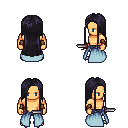
a pixel art fantasy rpg character, male body template, human, tanned skin, overskirt, metal pants, raven extra-long hairstyle, cloth bracers, metal boots, dagger, four views (front, back, left, right), 2x2 character sprite sheet, small pixel art, hard edges, no anti-aliasing